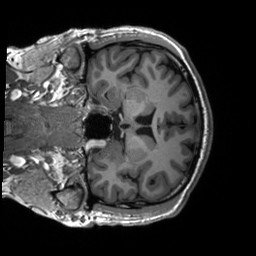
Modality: T1w
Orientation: coronal
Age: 29
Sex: male
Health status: healthy
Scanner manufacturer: siemens
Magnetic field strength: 3 T
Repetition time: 2.53 s
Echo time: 0.00227 s